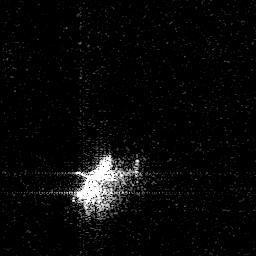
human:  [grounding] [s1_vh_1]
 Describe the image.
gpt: In the satellite image, there is  <ref>1 large ship </ref> <box>[[28, 62, 43, 81, 0]]</box> located at bottom.